Question: I have a xpage that loads a Bootstrap modal window (see picture). I need to validate the data the user pushes the 'Add New' button. I do want the validators to run when 'Save and Continue' or 'Previous' buttons are pressed.
The modal dialog is a custom control used many times throughout the application. I cannot change the buttons to disable validators because most of the time I want to validate. The center content is stored in its own custom control.
I haven't been able to figure out how to do this. I have already tried computing the disableValidators but was totally unsuccessful. The fields are all bound to scoped variables.
I know that I can use clientside validation here, but the rest of the application uses server-side and I want to be consistent + this is a responsive app, and clientside on mobile is annoying.

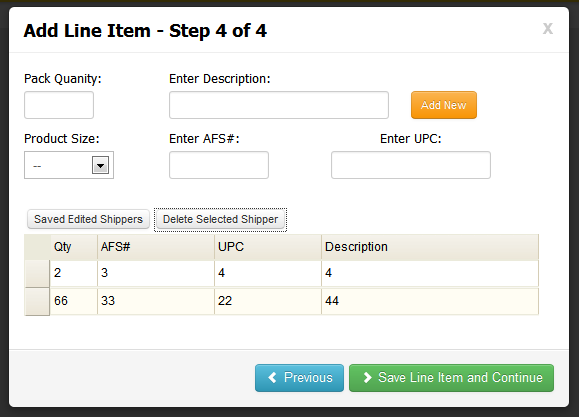
Answer: Rather than adding code to button to and setting 'disableValidators' for each control I would suggest the other way round. For each control set the 'required' property only if user pushes 'Add New' button.
<URL> describes it in detail. The below function lets you test if a specific component triggered an update.
'''
// Used to check which if a component triggered an update
function submittedBy( componentId ){
try {
var eventHandlerClientId = param.get( '$$xspsubmitid' );
var eventHandlerId = @RightBack( eventHandlerClientId, ':' );
var eventHandler = getComponent( eventHandlerId );
if( !eventHandler ){ return false; }
var parentComponent = eventHandler.getParent();
if( !parentComponent ){ return false; }
return ( parentComponent.getId() === componentId );
} catch( e ){ /*Debug.logException( e );*/ }
}
'''
So if you want the validation to run only when the user clicks a specific 'Add New' button then write this in all the required-attributes:
'''
return submittedBy('id-of-add-new-button')
'''